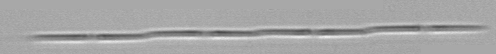
Label: Pseudo-nitzschia